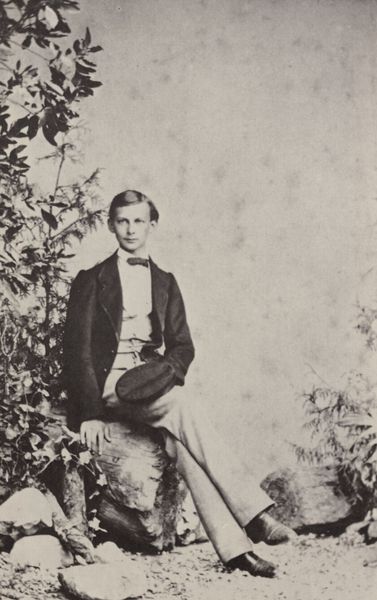
Titel: Kronprinz Ludwig
Künstler: Joseph Albert
Standort: München
Institution: Staatliche Verwaltung der Schlösser
Schlagwörter: baum, blätter, dunkel, felsen, hand, himmel, kopf, laub, mann, weiß, bäume, landschaft, sand, sitzen, äste, finger, grau, hell, hintergrund, hut, schwarz, blick, weg, rock, schleife, anzug, hemd, hose, jacke, jung, kappe, mütze, wand, augen, falten, gesicht, kleidung, stein, steine, bildnis, hände, portrait, porträt, baumstamm, erde, natur, stamm, strauch, zweige, busch, büsche, figur, haare, sitzend, pflanze, pflanzen, scheitel, beine, kopfbedeckung, schuhe, fels, kies, frack, falte, krawatte, seitenscheitel, atelier, farn, edel, junge, fein, fliege, jackett, jacket, weste, foto, fotografie, photographie, bub, schwarz weiss, schuh, photo, otto, jüngling, efeu, junger mann, hubi, student, reise, wams, dandy, prinz, studio, bursche, sacko, bilnis, fotoatelier, daussen, prinz otto von bayern, gediegen, 1880